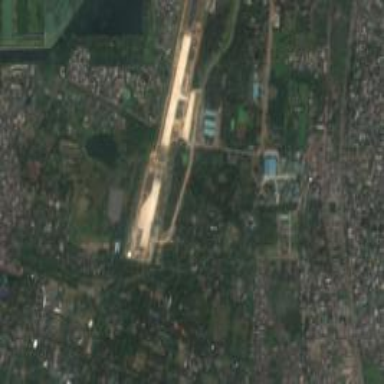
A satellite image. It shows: View of runway in airport.